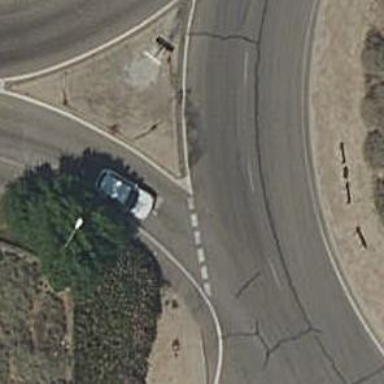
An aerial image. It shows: Road with "give way" sign.